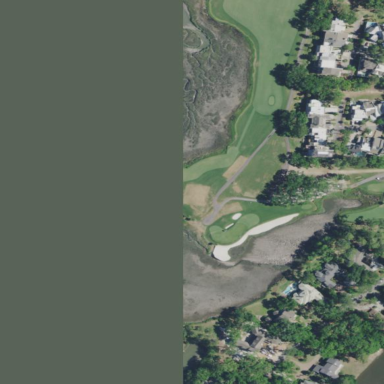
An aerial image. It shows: Picturesque scene of golf course with lateral water hazard.